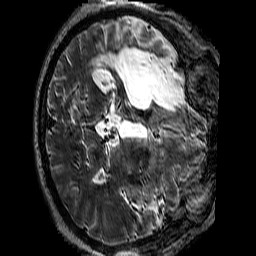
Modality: T2w
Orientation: axial
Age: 52
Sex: male
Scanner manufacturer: siemens
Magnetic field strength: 3 T
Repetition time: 3.2 s
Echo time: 0.354 s